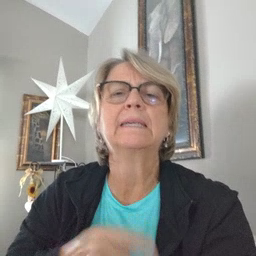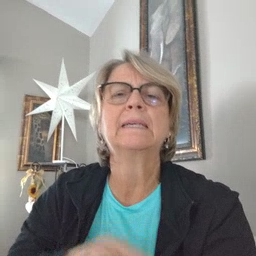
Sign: thirsty